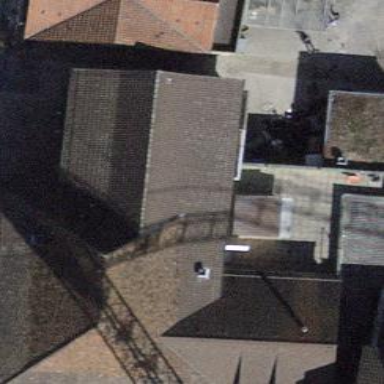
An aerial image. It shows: Building with tiled roof.